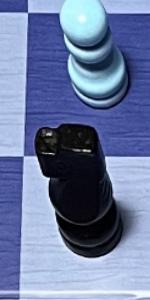
Label: Knight_Black